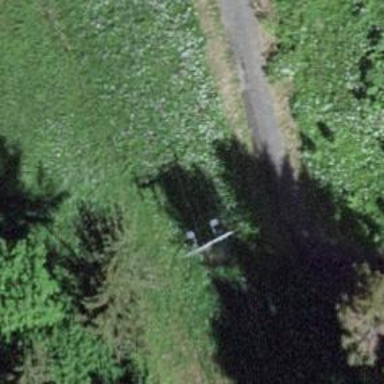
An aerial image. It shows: Pylon used for aerialway.